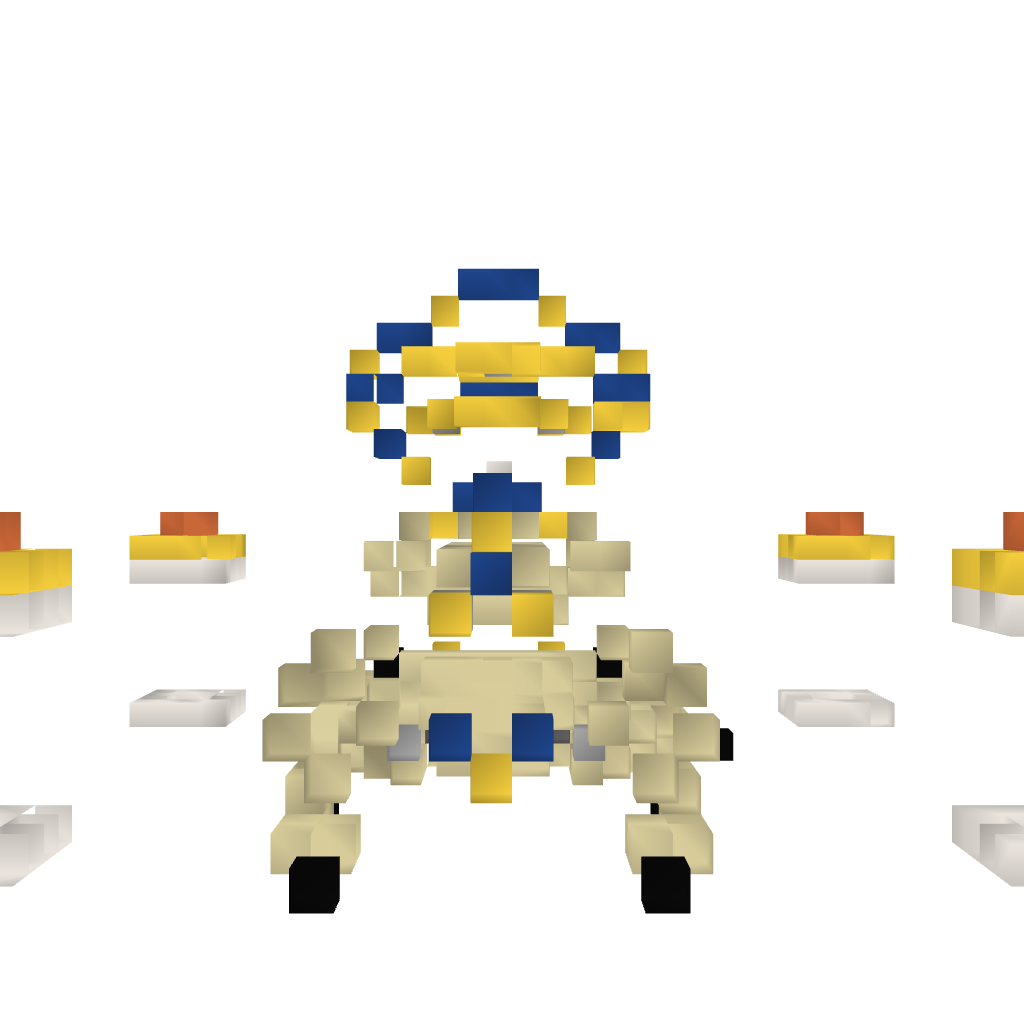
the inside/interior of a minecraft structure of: Night Lit Sphinx